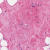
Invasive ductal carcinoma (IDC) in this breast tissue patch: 0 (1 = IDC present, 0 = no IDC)